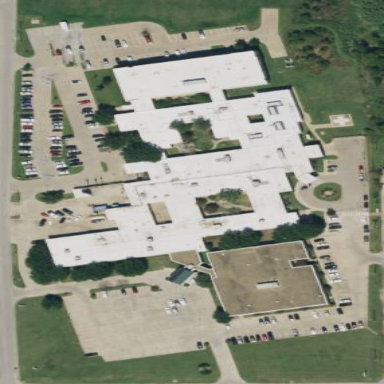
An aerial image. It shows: Healthcare facility identified as hospital.